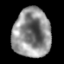
Tissue: lung
Cell type: Myeloid cells
Senescence score: 0.09935
Nuclear area (px): 1808
Mean DAPI intensity: 142.432